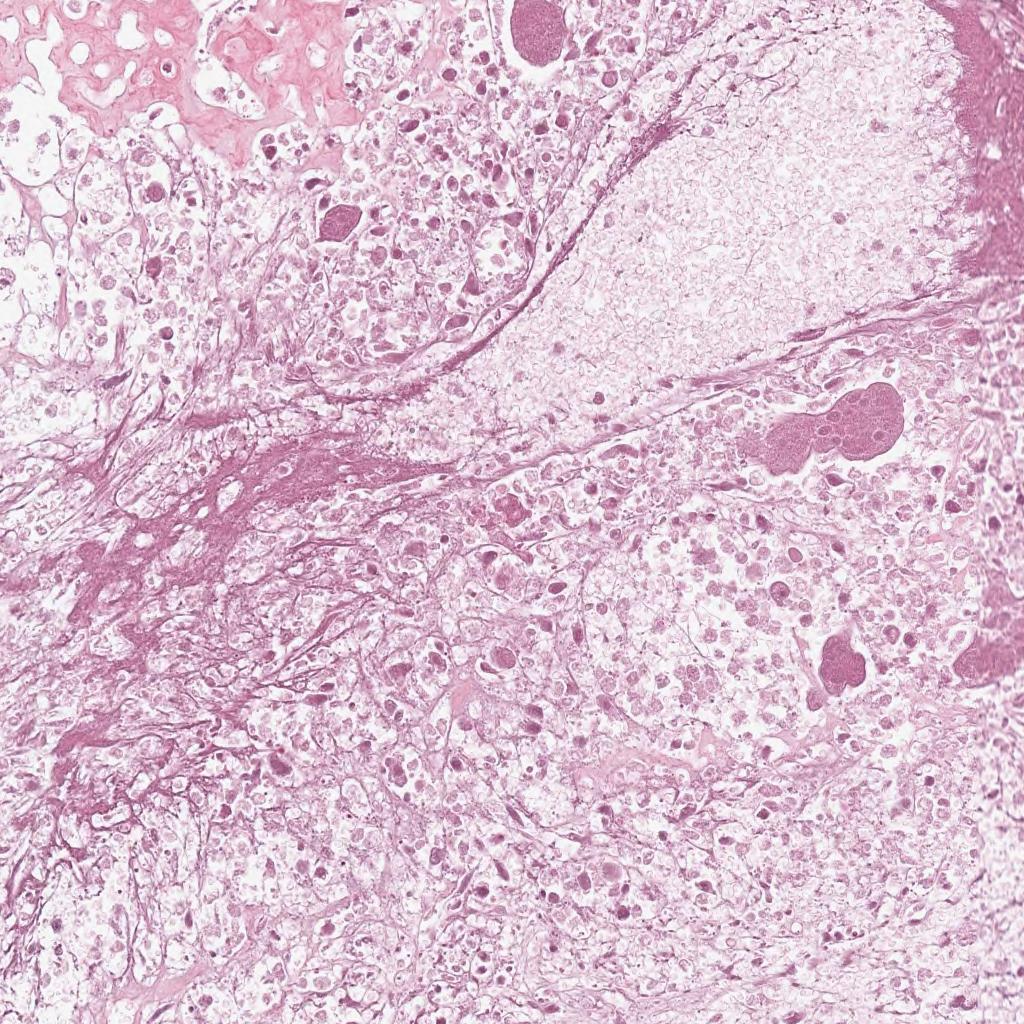
Label: Non-Viable-Tumor